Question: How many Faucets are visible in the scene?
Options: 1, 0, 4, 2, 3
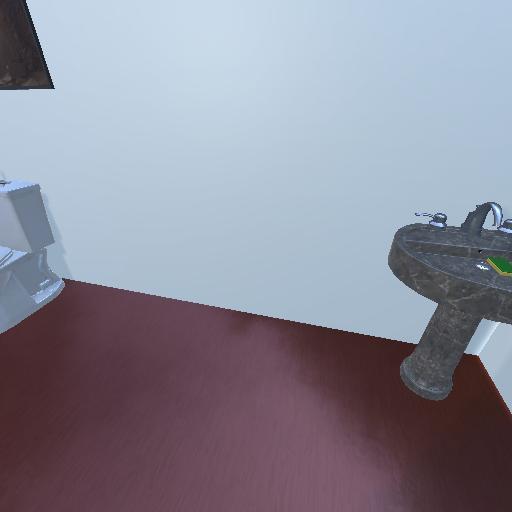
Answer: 1